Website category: movie
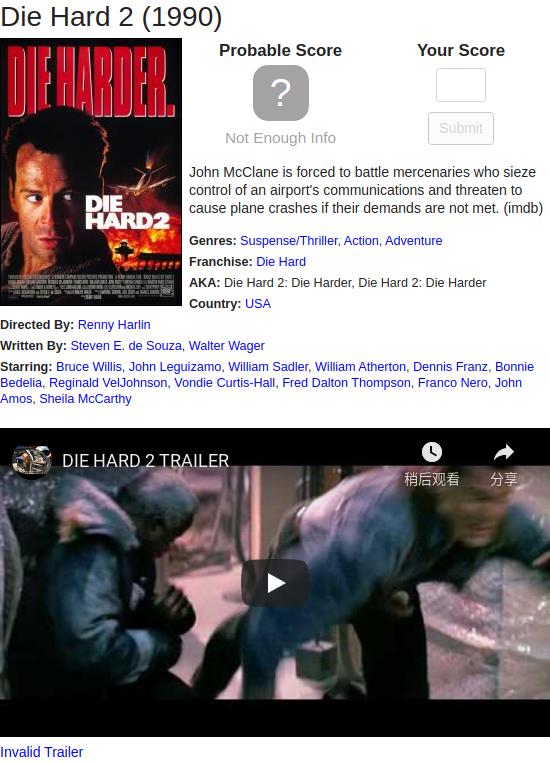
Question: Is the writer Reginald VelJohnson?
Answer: no

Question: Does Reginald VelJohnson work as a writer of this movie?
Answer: no

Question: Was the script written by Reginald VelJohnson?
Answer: no

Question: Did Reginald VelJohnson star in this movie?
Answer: yes

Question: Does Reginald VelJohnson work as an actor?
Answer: yes

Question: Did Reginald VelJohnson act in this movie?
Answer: yes

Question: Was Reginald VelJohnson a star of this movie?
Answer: yes

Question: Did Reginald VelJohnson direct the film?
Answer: no

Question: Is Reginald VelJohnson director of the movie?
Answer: no

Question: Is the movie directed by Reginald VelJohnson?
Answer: no

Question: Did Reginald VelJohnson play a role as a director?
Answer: no

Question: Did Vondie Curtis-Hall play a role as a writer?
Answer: no

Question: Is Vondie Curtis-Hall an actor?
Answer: yes

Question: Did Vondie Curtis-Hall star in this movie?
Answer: yes

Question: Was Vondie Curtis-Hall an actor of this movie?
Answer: yes

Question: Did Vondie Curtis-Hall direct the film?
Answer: no

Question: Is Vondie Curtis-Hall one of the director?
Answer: no

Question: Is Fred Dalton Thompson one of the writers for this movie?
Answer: no

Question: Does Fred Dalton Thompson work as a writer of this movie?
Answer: no

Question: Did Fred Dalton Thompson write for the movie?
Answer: no

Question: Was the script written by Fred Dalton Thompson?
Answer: no

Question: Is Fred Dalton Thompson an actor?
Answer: yes

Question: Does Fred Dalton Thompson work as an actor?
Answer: yes

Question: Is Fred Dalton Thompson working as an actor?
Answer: yes

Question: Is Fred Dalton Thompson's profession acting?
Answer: yes

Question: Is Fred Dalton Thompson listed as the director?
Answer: no

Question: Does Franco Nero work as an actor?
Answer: yes

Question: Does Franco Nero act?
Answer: yes

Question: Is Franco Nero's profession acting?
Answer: yes

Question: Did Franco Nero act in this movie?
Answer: yes

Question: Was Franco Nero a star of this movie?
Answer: yes

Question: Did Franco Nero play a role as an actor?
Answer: yes

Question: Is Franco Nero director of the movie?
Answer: no

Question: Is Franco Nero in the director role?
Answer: no

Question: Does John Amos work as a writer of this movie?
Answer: no

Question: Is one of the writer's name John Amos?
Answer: no

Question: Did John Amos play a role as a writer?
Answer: no

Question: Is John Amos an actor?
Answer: yes

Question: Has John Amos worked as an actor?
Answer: yes

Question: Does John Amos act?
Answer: yes

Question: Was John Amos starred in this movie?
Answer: yes

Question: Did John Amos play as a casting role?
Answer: yes

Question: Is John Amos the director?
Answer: no

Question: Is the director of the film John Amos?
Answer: no

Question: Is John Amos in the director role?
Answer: no

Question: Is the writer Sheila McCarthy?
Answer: no

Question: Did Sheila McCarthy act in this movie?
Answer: yes